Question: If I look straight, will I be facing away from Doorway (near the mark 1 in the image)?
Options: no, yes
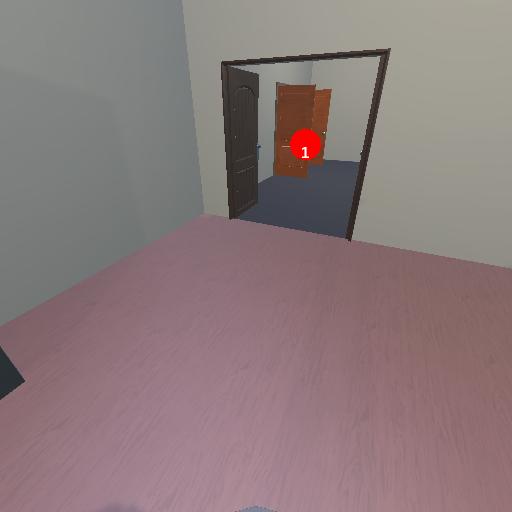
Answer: no